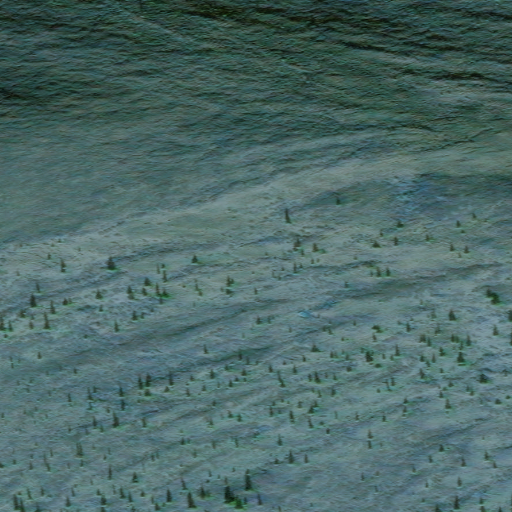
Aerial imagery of mountain in Alaska named Gobblers Knob containing only unknown